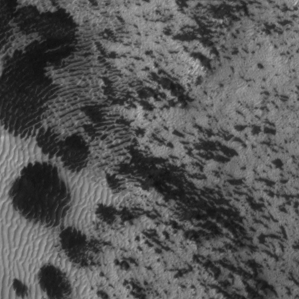
Label: frost